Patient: sex M, age 53
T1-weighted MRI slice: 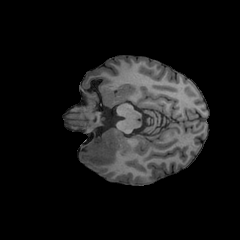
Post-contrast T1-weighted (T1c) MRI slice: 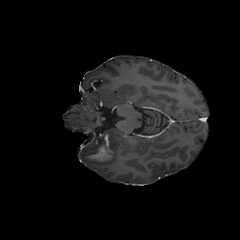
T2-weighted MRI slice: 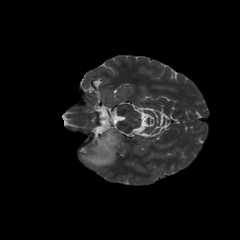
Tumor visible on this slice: yes
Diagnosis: Astrocytoma, IDH-mutant
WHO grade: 4